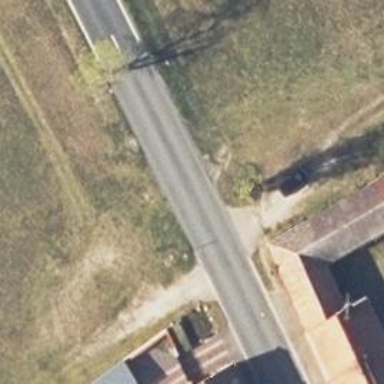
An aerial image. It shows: Primary road with asphalt surface.